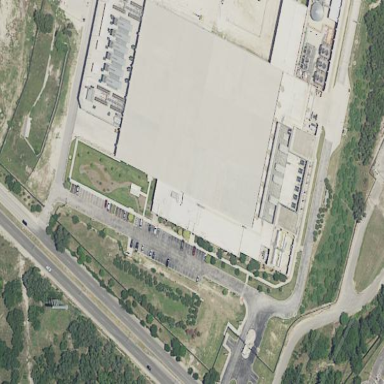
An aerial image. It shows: Data center building.